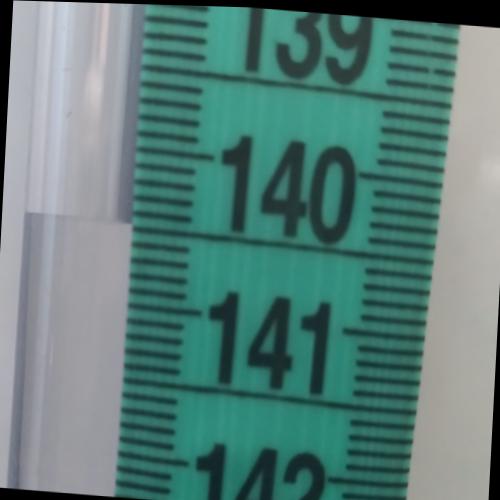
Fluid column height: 140.5 cm